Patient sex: F
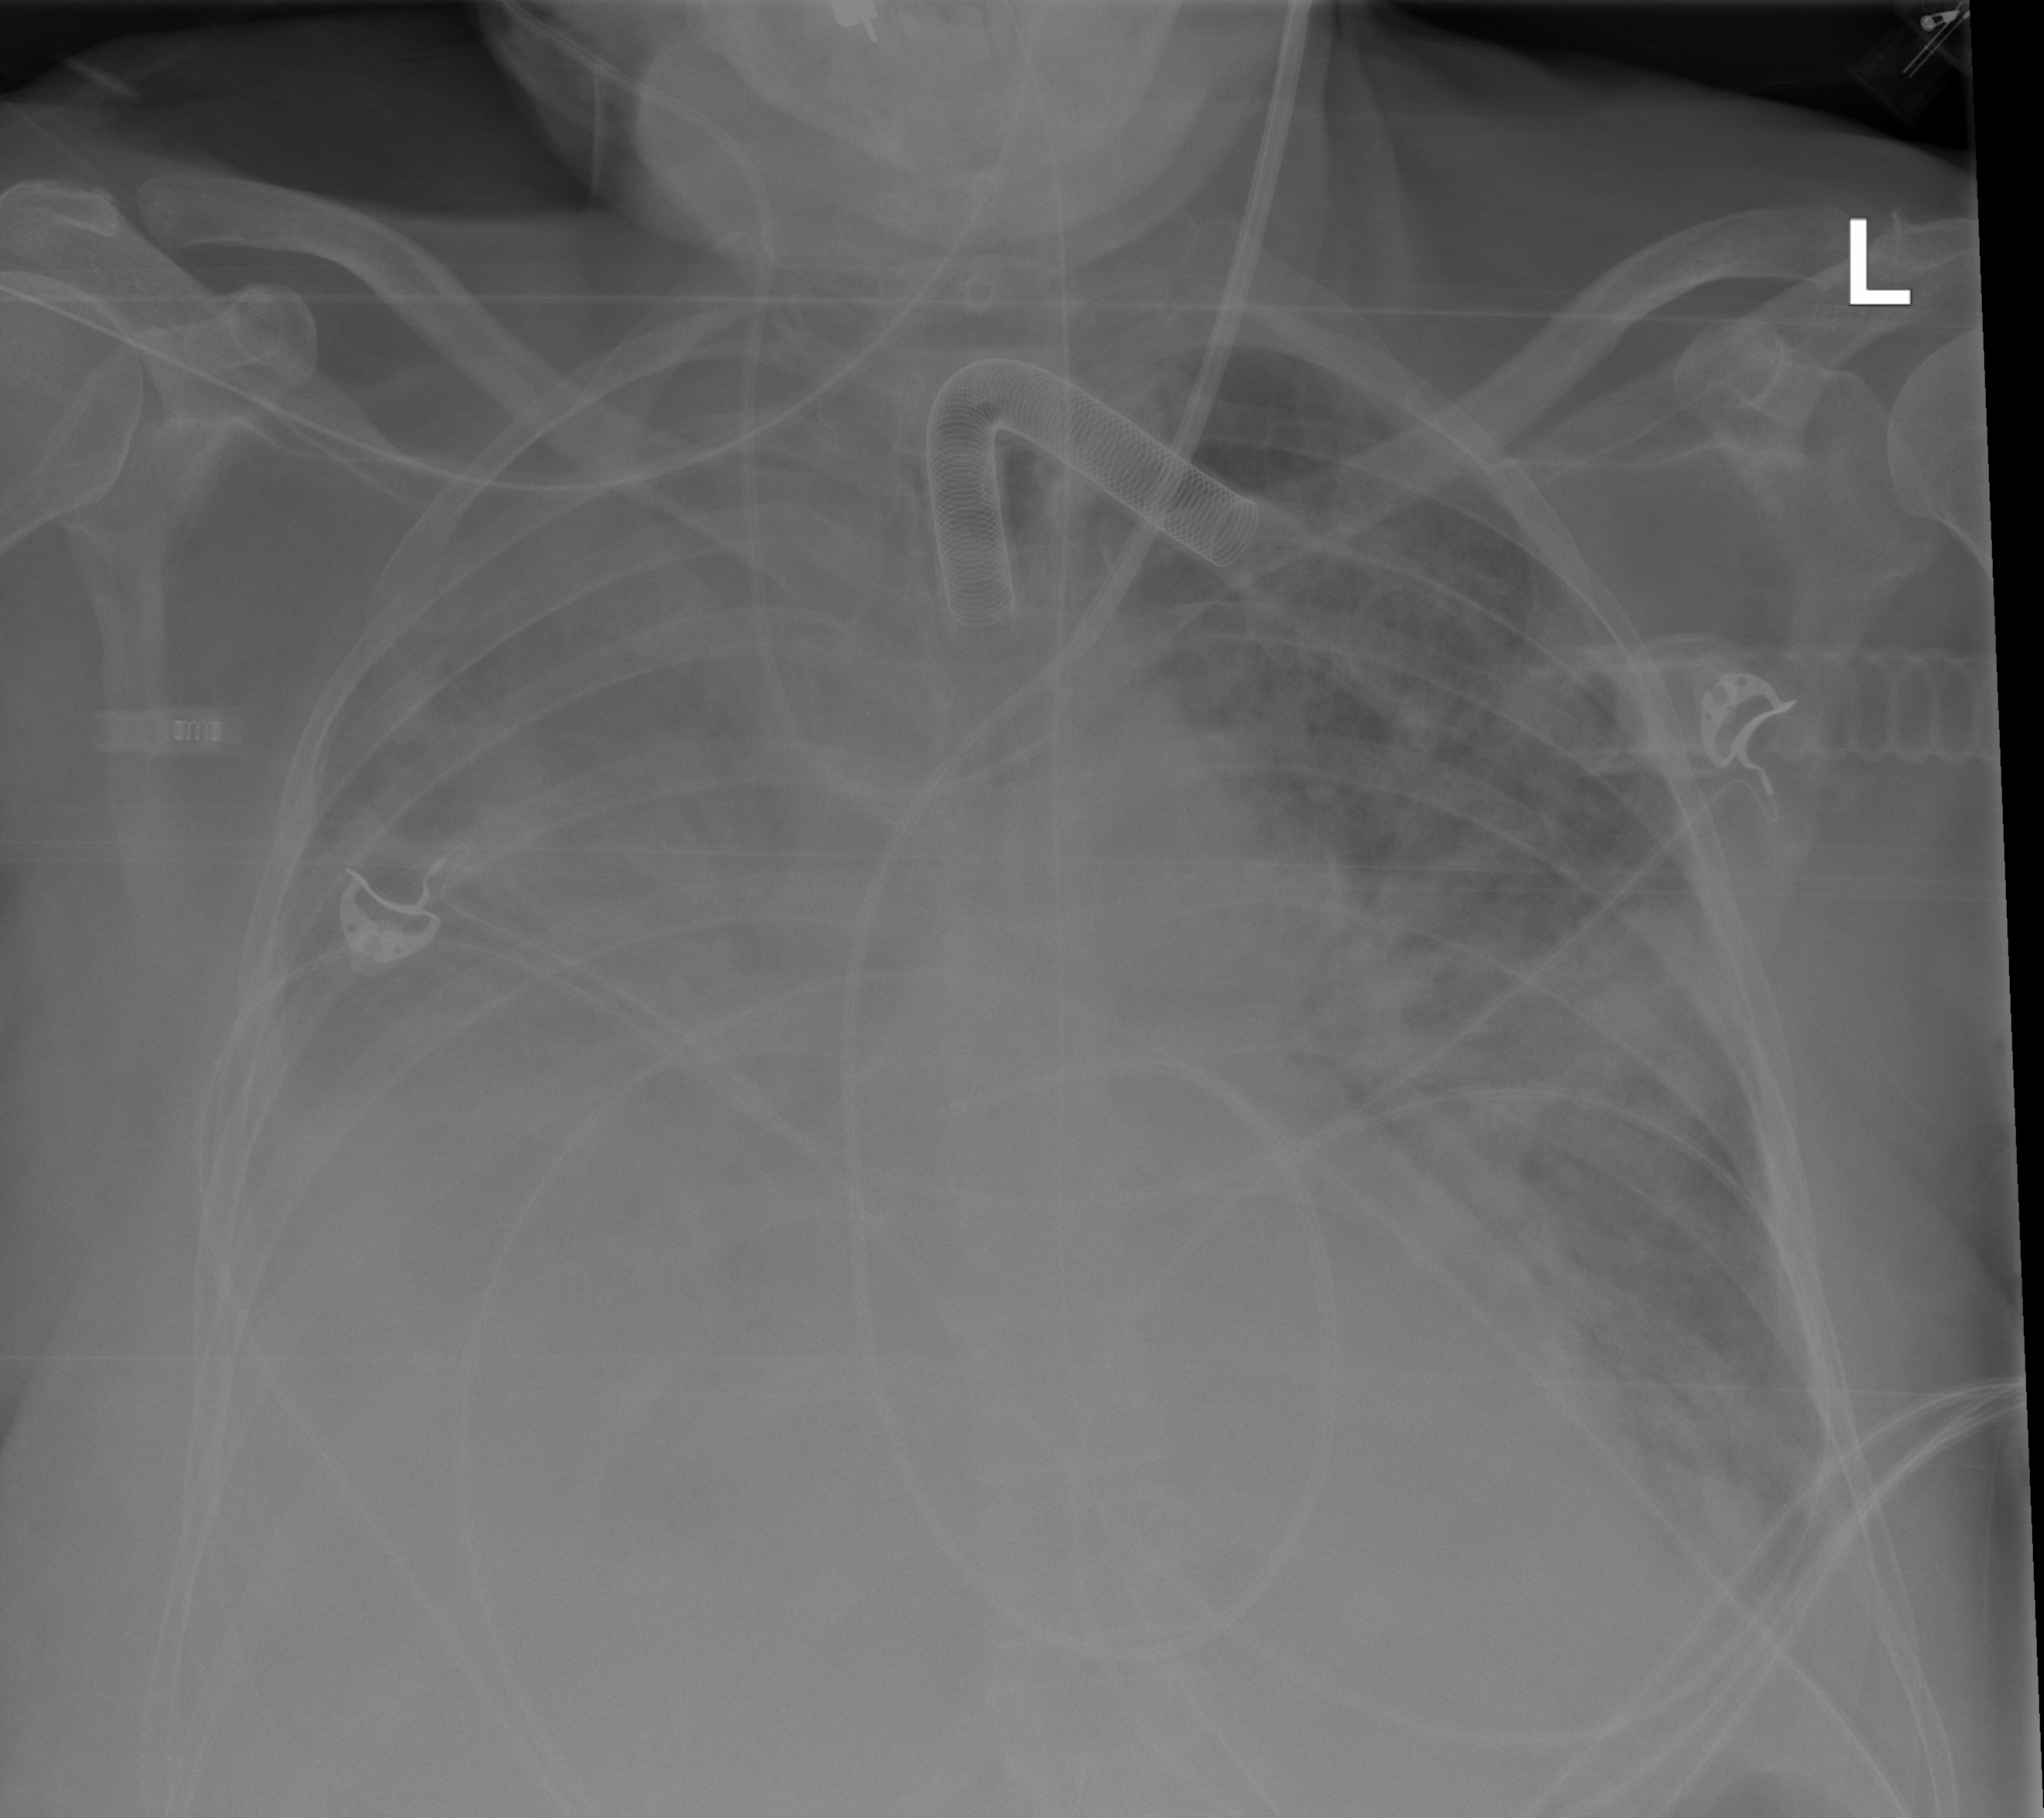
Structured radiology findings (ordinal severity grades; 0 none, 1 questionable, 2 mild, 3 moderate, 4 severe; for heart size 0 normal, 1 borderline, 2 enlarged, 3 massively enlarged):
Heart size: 0
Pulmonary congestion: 2
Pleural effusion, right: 3
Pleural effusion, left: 2
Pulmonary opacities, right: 3
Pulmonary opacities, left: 3
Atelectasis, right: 4
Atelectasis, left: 3